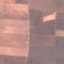
Land use / land cover class: AnnualCrop